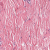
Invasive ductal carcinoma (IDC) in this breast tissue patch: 0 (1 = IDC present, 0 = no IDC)